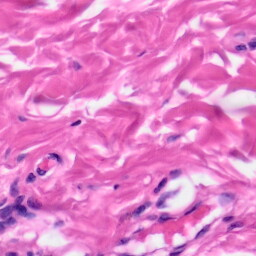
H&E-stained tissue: Skin